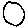
Label: circle